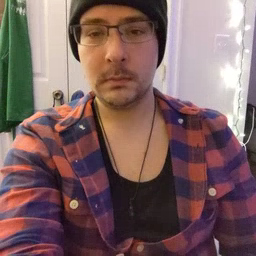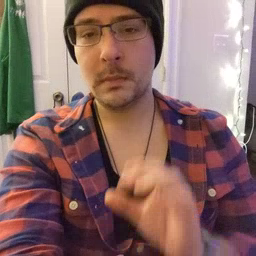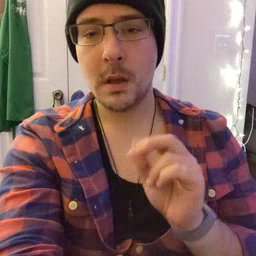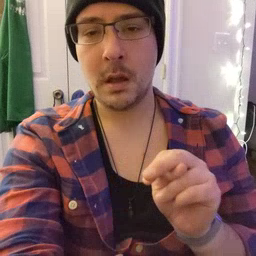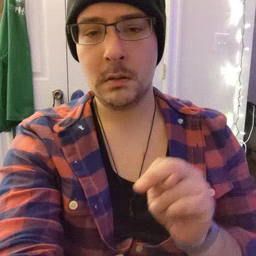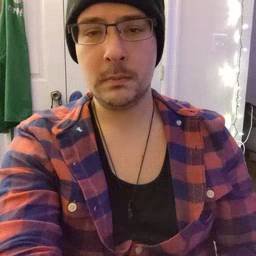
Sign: on